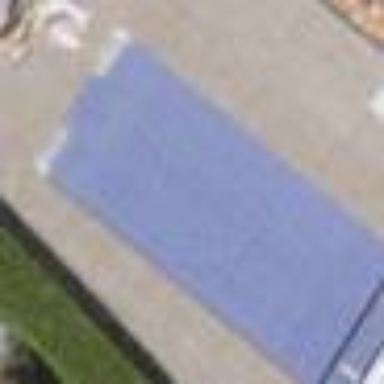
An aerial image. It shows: Swimming pool located in leisure land.